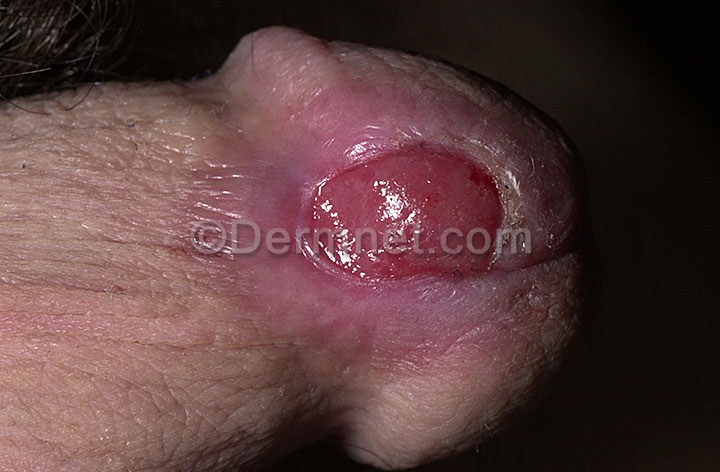
Disease: Exanthems and Drug Eruptions